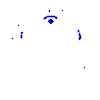
Particle: kaon